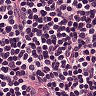
Metastatic tissue present: no